Question:
I have an issue on my form with jQuery validate plugin, when I press save entry, it shows the error message but it breaks the form. How to fix this please?
At this time I have this:
'''
$(document).ready(function () {
$('form').validate({ // initialize the plugin
rules: {
loyalty_card: {
required: true
},
description: {
required: true
},
amount: {
required: true,
number: true
},
transaction_type: {
required: true
}
},
submitHandler: function (form) {
//alert('valid form submitted');
//return false;
}
});
});
'''
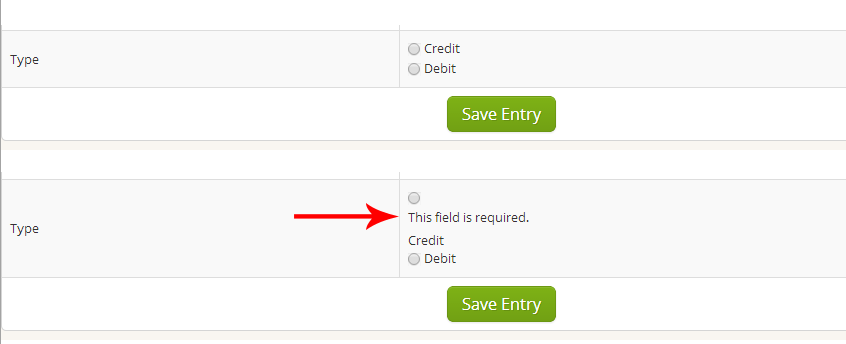
Answer: You can probably do this by including the errorPlacement event hook, and then place the text before the radio button as opposed to directly after it
'''
errorPlacement: function (error, element){
if( element.attr("name") == "transaction_type" ){
error.insertBefore(element);
}else{
error.insertAfter(element);
}
}
'''